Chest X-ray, AP view. Patient: 43 years old, sex F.
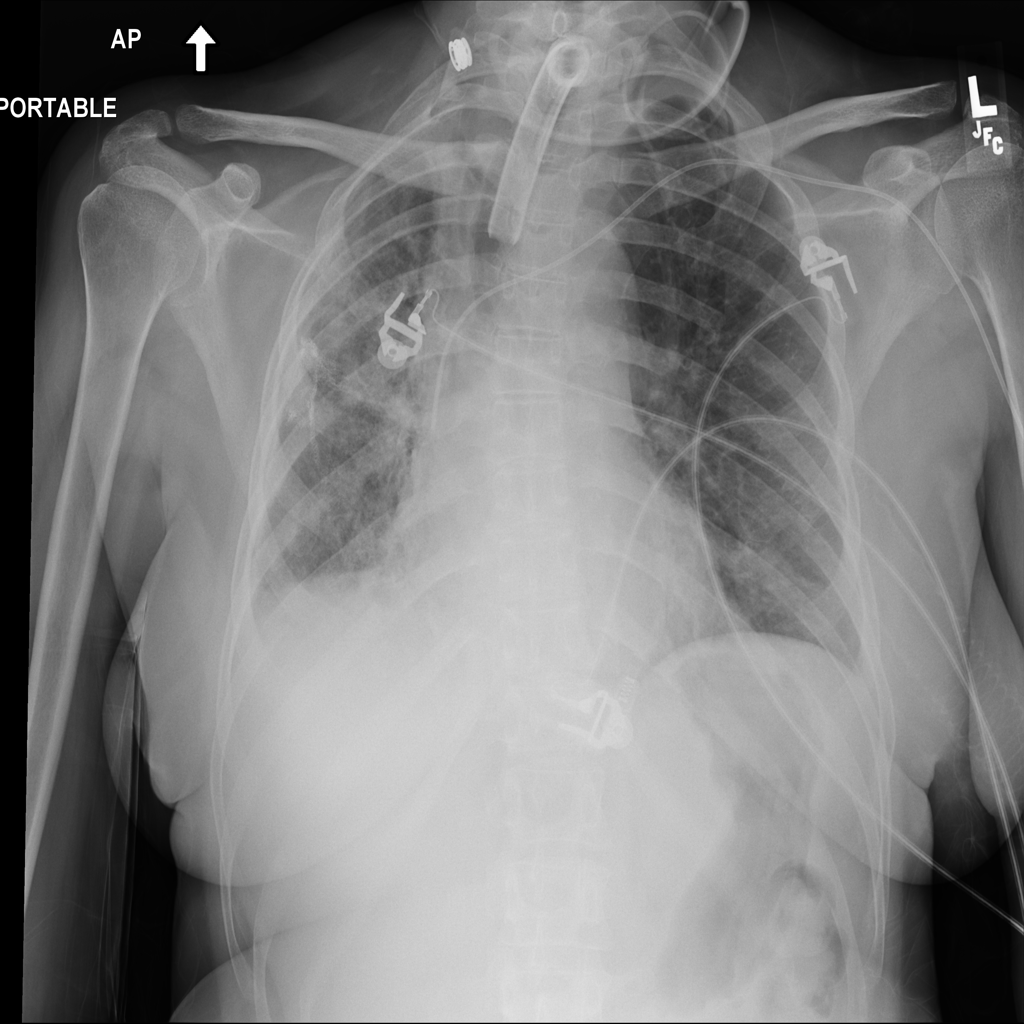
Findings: Infiltration, Pneumothorax